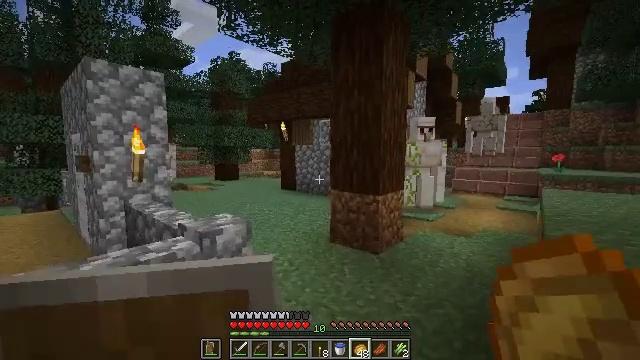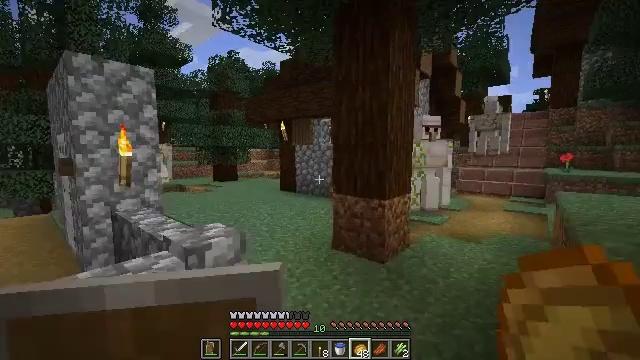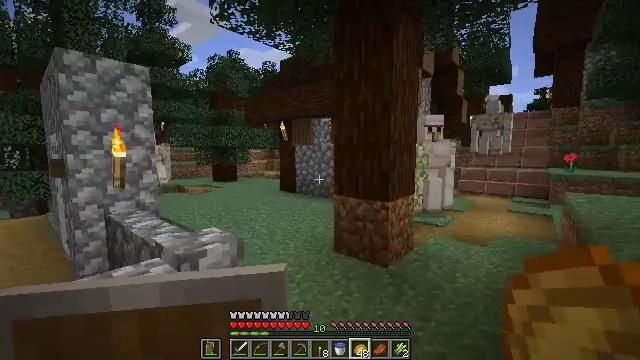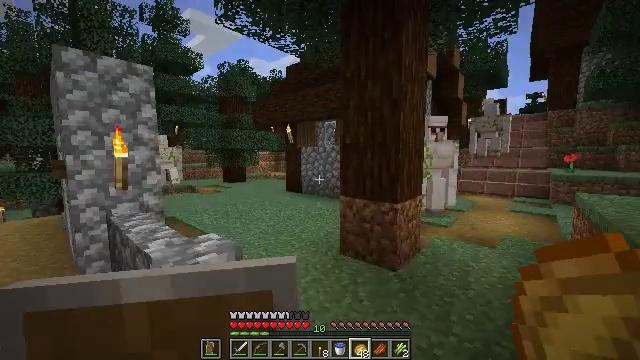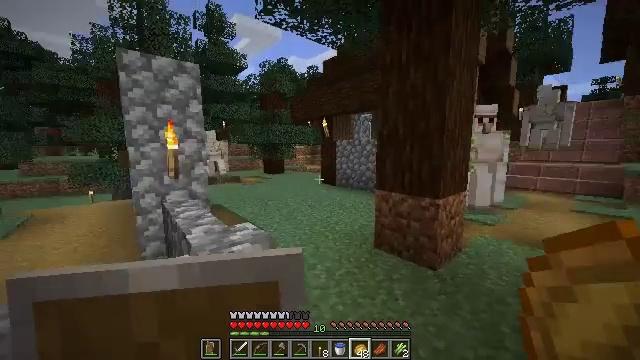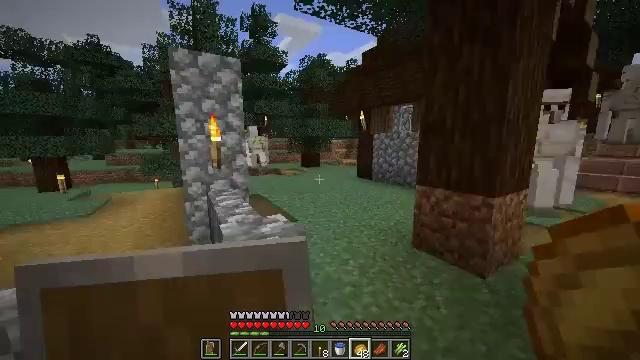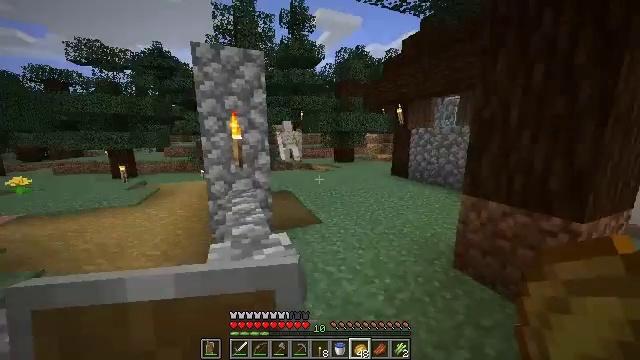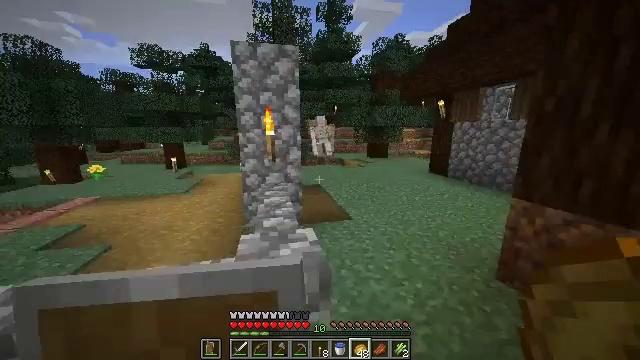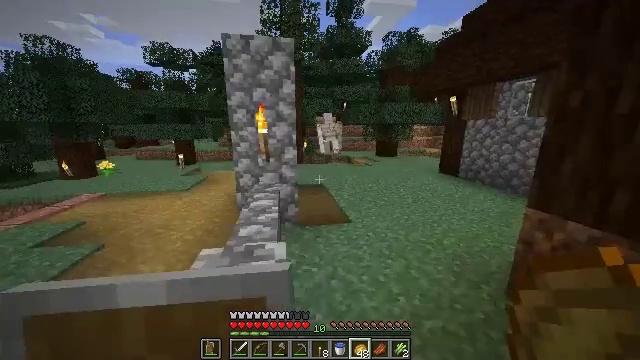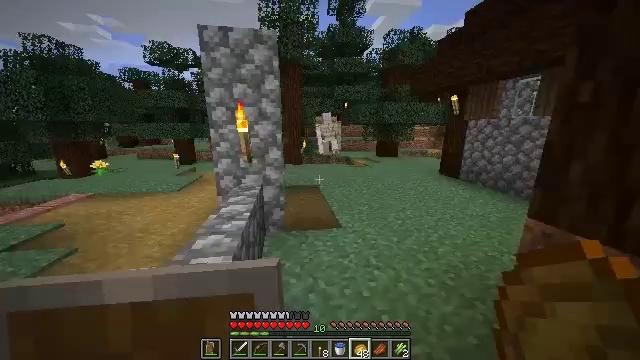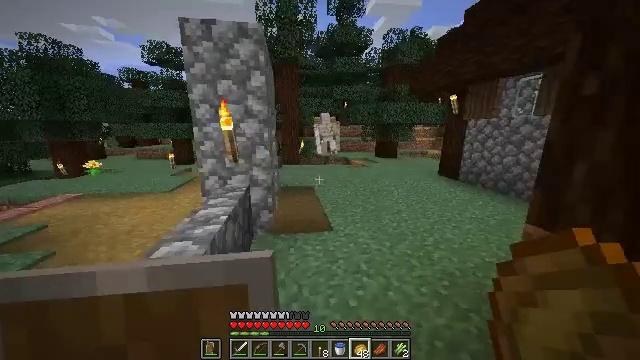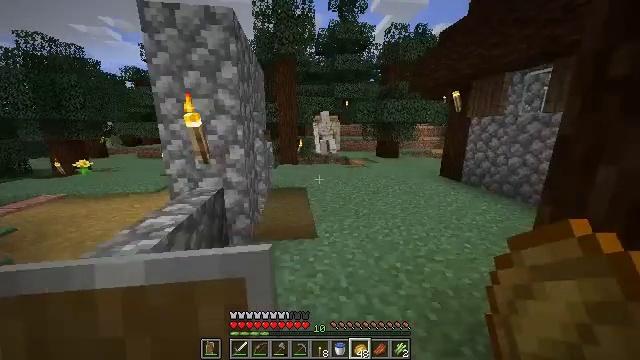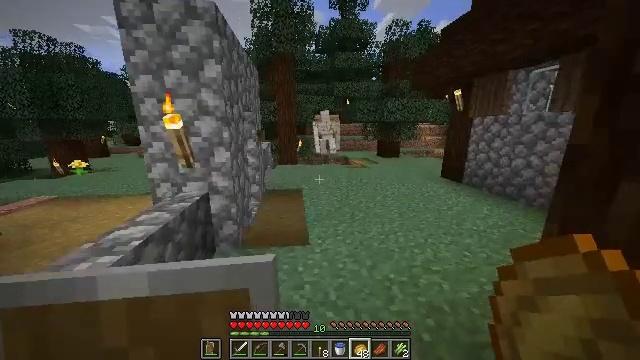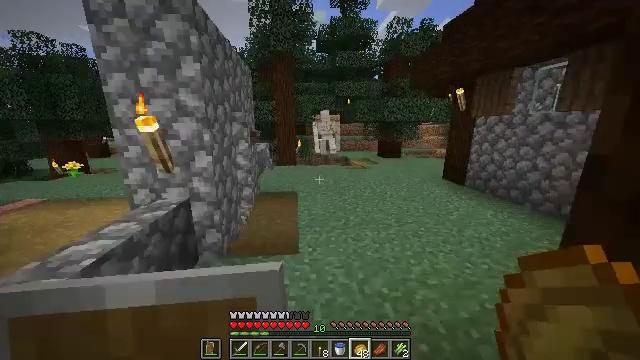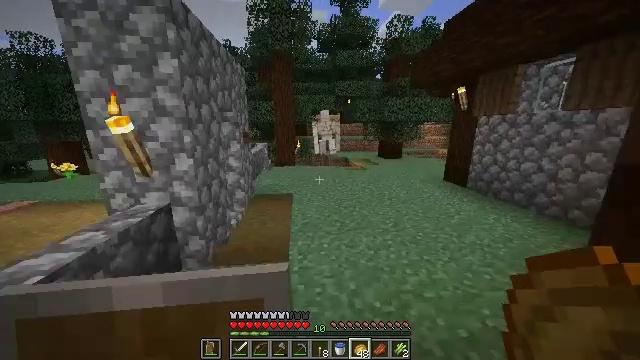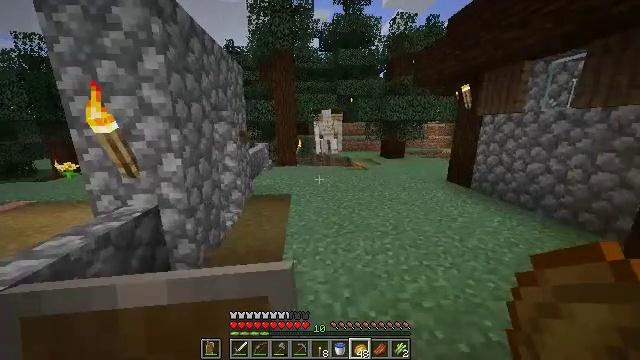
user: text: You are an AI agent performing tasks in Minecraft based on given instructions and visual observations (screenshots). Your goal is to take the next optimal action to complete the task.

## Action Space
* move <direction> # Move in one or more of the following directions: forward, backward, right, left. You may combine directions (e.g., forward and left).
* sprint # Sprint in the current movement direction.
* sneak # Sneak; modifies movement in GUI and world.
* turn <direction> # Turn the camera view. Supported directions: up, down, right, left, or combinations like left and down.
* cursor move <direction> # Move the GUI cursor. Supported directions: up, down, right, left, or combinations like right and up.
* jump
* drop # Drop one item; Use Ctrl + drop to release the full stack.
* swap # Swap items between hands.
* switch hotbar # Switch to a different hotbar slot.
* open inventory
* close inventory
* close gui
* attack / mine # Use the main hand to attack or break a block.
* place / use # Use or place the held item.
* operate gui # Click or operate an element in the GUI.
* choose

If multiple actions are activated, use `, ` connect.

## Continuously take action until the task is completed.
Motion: motion action
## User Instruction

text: Remove a baked potato from the inventory.
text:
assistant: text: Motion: move forward
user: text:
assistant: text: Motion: move forward, sprint
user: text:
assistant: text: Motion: move forward, sprint
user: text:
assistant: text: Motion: move forward, sprint, turn left and down
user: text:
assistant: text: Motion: move forward, turn left and down
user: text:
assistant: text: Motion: move forward and move right, turn left and down
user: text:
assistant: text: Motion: move forward and move right, turn left and down
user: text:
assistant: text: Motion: move forward and move right, turn left
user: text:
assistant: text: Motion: move forward and move right
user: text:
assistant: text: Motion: move forward and move right
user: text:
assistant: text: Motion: move forward and move right, turn left
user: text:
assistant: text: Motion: move forward and move right
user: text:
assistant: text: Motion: move forward and move right
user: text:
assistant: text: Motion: move forward and move right
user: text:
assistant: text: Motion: move forward
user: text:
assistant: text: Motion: move forward
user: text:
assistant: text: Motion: move forward
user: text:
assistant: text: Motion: move forward
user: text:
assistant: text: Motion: move forward
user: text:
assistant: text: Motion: move forward
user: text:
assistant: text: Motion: move forward
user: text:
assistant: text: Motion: move forward
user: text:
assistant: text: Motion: move forward
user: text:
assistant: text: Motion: move forward
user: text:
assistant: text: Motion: move forward
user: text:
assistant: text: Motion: move forward, turn left
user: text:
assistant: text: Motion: move forward, turn left and up
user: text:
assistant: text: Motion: move forward, turn left and up
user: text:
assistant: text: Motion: move forward, turn left
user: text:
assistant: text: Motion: move forward